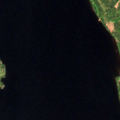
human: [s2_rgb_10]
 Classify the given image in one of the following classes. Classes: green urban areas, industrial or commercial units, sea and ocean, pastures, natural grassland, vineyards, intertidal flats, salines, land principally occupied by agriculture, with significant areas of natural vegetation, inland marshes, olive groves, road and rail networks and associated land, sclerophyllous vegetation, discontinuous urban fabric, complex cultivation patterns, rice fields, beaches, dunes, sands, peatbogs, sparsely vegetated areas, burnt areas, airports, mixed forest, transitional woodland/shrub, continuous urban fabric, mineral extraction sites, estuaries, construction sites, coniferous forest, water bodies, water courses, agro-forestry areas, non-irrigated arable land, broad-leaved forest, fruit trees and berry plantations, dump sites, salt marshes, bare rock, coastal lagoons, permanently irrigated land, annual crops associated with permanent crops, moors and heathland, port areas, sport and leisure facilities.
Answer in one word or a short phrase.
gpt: coniferous forest, mixed forest, water bodies